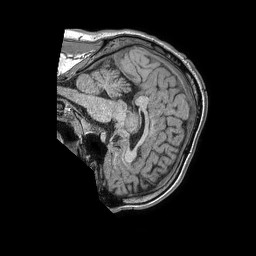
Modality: T1w
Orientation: sagittal
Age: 47
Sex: male
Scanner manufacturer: philips
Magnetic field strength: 1.5 T
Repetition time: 0.007746 s
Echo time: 0.003565 s